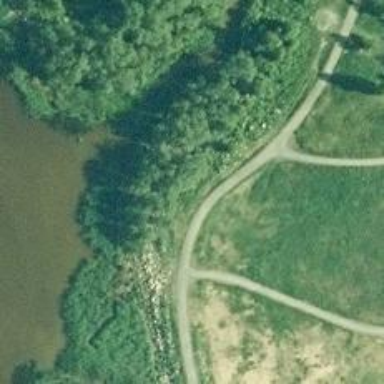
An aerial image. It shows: Disc golf hole.